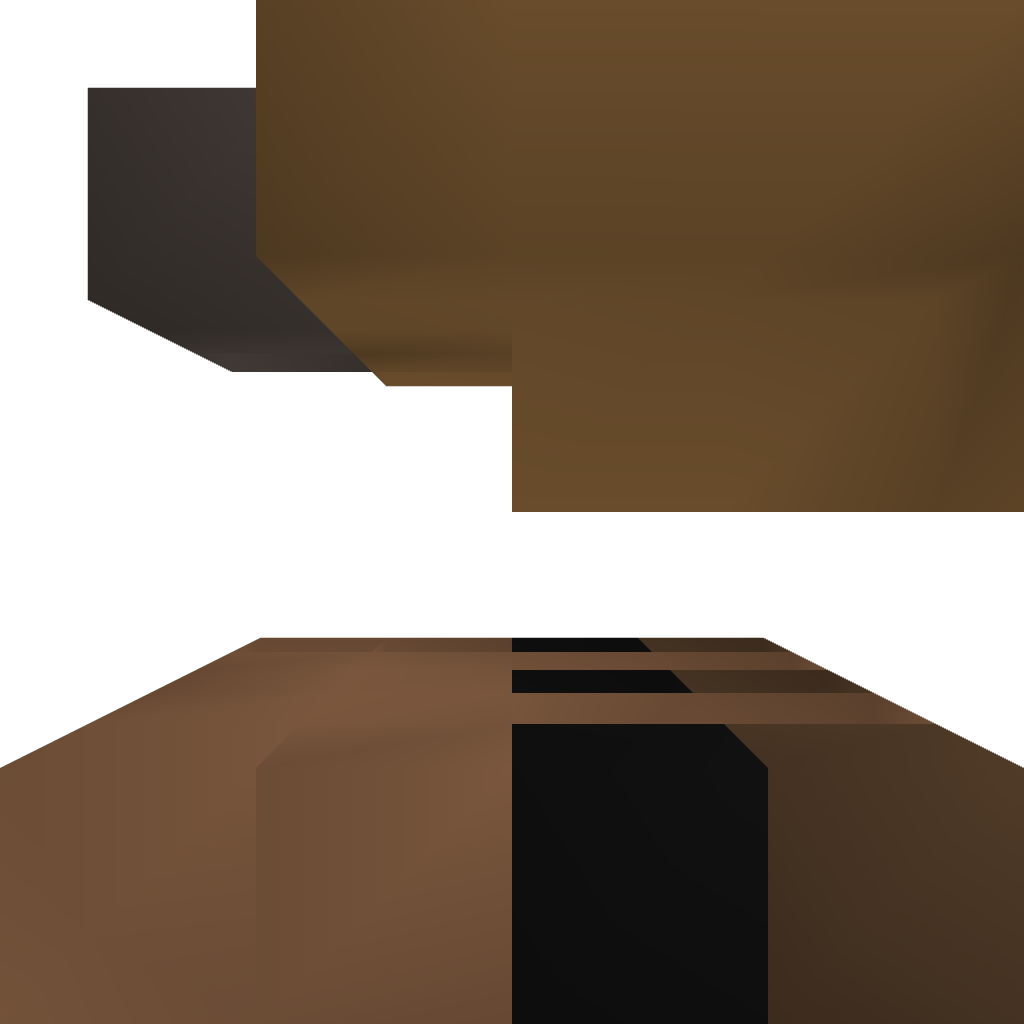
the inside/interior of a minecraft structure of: Working Piano